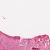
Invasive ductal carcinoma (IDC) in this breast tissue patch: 1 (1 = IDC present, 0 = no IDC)